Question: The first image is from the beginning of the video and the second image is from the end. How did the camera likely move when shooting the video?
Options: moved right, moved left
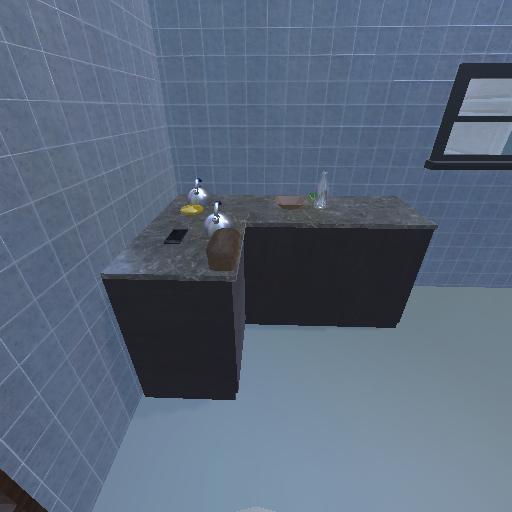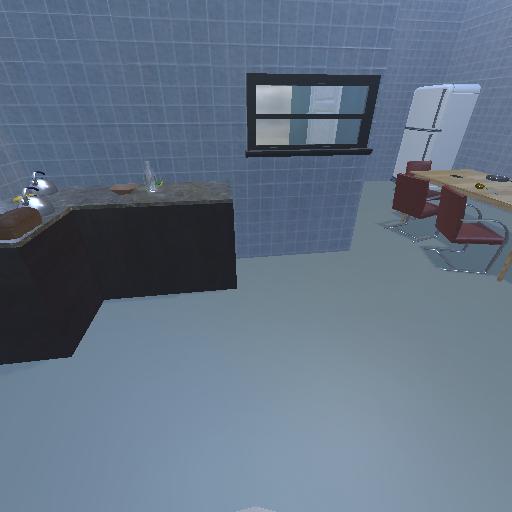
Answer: moved right